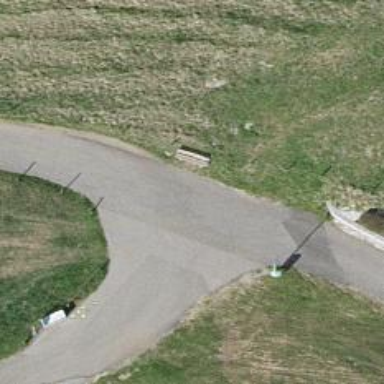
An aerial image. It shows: Bench.